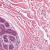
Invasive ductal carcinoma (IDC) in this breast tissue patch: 0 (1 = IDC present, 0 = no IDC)